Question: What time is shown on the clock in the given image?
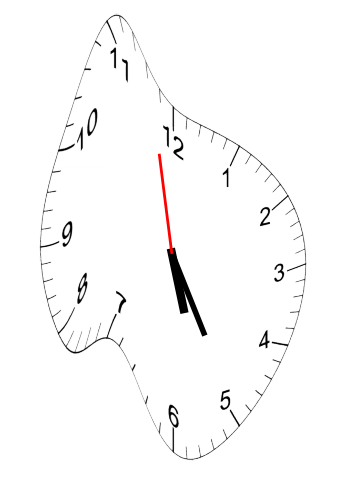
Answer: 05:24:58